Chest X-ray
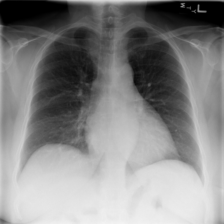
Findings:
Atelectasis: negative
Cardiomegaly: negative
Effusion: negative
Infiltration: positive
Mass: negative
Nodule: positive
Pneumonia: negative
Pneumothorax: negative
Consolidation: negative
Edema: negative
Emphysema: negative
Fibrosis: negative
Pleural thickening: negative
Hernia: negative